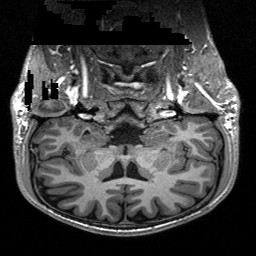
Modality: T1w
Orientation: sagittal
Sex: male
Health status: healthy
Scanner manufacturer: siemens
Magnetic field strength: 3 T
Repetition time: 3.2 s